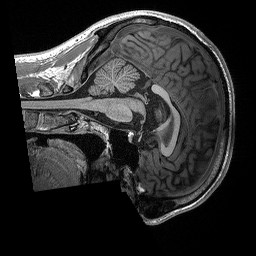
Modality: T1w
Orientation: sagittal
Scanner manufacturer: siemens
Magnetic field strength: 3 T
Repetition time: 2.3 s
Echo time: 0.00298 s